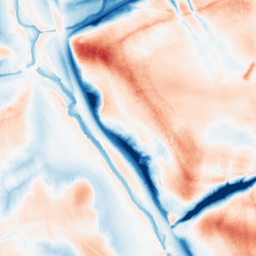
Category: edge_preserving
Decomposition family: guided
Decomposition parameters: radius: 16
eps: 0.1
Upsampling method: quartic
Upsampling parameters: scale: 4
Upsampling scale: 4